Current action and preconditions to check: path_clear

Your task: For each precondition in the list above, predict whether it will hold at this action.

Consider the current scene as observed from the mobile robot's camera, and analyze the predicted future states of all dynamic agents (e.g., people, animals, vehicles, or any moving entities) within the NEXT SECOND.

IMPORTANT: Only answer "very likely" if you are absolutely certain—based on strong, clear evidence—that a dynamic agent will violate the precondition in the predicted future state. Do NOT answer "very likely" for unlikely, ambiguous, or low-probability risks.

Ask yourself for each precondition: Is there a high probability, with clear and convincing evidence, that the predicted future states of any dynamic agent will interfere with the predicted future state of the currently executing action within the NEXT SECOND, causing that precondition to fail?

Assess the risk level based on these predictions. Use "likely" or "very likely" if motions create a clear risk of interference.

Use "neutral" or "improbable" if agents are nearby but their predicted paths are clearly diverging or non-conflicting.

Failure Risk Categories: "very improbable", "improbable", "neutral", "likely", "very likely"

Answer Format: Output ONLY the probability_of_failure value from these categories: "very improbable", "improbable", "neutral", "likely", "very likely"

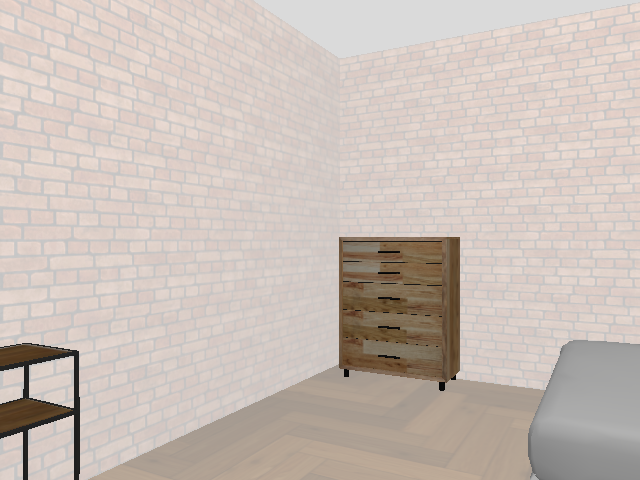

Answer: very improbable